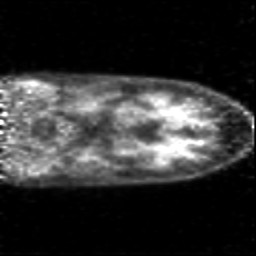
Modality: PET
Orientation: coronal
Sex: female
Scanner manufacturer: siemens